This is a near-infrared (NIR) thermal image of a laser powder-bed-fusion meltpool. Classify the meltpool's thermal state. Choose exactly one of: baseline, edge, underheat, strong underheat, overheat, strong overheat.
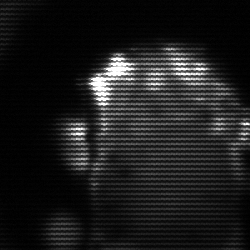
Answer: baseline